You are looking at a signal-to-image encoding: consecutive vibration samples arranged as the rows of a grayscale square. What is the most likely bearing condition (normal, inner_race, outer_race, ball)?
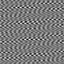
Answer: outer_race